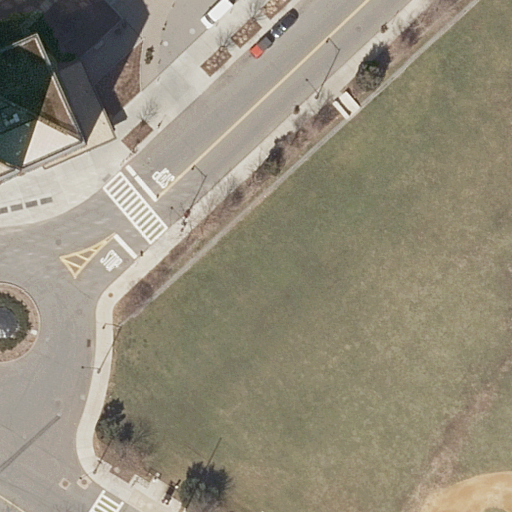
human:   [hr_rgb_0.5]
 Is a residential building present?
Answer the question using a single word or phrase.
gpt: yes

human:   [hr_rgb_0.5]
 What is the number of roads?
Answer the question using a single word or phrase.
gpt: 5

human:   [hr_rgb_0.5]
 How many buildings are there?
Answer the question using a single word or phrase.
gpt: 1

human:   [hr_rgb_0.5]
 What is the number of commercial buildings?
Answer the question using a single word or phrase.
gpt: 0

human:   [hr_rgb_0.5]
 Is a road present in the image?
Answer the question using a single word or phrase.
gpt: yes

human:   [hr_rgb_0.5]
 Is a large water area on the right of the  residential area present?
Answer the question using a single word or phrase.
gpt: no

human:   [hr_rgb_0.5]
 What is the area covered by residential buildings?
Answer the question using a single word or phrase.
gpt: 262m2

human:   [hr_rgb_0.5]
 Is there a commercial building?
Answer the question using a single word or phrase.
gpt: no

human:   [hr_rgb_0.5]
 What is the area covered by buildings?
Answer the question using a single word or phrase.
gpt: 262m2

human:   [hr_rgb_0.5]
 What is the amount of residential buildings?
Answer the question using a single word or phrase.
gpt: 1

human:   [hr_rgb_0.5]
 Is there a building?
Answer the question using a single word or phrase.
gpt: yes

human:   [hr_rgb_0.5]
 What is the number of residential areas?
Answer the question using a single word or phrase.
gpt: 1

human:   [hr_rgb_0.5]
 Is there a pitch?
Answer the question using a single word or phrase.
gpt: yes

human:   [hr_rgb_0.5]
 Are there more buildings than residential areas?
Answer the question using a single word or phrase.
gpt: no

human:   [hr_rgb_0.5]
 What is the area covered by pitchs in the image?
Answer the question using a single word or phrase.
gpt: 4901m2

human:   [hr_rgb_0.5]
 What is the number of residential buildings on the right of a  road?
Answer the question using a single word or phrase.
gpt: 0

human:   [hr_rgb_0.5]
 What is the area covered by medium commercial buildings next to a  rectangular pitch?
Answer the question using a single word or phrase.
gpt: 0m2

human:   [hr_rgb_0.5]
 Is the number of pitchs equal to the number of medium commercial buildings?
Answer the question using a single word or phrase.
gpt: no

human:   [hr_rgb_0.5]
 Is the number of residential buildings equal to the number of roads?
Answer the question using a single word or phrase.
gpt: no

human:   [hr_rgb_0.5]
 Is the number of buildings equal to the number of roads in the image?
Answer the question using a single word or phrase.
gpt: no

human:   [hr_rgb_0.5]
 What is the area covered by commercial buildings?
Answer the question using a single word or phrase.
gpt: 0m2

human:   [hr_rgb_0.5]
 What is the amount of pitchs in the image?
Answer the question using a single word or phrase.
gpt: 2

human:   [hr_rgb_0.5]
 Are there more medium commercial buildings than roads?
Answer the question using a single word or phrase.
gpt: no

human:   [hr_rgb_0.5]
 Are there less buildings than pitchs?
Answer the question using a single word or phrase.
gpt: yes

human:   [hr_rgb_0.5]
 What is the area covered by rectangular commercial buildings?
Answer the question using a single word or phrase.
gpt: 0m2

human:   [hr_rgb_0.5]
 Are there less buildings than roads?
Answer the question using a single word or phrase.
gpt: yes

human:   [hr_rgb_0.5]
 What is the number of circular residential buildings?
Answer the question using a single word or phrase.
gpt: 0

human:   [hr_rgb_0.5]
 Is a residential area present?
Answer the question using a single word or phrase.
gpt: yes

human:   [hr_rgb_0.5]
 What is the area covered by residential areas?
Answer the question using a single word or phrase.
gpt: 10623m2

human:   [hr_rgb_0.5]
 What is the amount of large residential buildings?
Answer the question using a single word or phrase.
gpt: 0

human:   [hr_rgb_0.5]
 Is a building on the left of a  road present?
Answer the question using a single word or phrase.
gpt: yes

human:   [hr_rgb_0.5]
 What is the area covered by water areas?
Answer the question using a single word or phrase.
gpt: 0m2

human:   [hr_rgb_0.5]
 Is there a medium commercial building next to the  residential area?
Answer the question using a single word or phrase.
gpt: no

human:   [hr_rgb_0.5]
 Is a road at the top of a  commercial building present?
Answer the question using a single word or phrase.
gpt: no

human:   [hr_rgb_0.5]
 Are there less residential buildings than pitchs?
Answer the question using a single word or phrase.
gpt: yes

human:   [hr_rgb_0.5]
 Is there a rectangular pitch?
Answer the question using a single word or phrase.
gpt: yes

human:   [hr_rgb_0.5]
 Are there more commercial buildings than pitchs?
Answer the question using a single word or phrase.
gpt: no

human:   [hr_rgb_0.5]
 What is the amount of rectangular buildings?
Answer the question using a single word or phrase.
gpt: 1

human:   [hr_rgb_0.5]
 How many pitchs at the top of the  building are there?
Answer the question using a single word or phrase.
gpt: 0

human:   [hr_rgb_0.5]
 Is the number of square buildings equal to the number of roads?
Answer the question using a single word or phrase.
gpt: no

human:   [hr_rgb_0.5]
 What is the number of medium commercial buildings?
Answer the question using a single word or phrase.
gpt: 0

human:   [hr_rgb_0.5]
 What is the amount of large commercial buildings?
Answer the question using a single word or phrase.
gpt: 0

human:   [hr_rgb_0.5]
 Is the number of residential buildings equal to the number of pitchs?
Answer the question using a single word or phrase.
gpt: no

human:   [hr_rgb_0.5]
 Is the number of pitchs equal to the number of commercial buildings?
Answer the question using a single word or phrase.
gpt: no

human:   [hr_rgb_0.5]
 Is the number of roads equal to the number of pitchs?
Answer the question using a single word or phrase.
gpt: no

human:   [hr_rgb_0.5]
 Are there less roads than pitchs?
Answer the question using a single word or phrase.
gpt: no

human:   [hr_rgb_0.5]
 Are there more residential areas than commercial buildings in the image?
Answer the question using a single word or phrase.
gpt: yes

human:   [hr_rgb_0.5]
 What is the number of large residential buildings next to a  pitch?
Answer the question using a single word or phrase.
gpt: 0

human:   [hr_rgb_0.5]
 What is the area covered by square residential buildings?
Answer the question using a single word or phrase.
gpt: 0m2

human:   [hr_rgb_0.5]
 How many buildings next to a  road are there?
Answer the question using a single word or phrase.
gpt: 1

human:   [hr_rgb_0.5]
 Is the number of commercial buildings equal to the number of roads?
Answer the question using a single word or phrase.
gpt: no

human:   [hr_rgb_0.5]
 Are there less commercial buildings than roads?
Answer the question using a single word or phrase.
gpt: yes

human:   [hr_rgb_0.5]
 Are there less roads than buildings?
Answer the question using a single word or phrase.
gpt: no

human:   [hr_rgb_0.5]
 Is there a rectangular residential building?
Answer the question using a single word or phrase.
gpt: yes

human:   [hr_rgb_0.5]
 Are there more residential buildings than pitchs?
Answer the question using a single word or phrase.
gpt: no

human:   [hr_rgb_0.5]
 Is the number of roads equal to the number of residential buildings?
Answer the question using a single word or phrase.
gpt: no

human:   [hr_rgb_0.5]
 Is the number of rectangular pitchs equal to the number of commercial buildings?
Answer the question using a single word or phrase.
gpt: no

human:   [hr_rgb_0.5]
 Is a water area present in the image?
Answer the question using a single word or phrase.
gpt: no

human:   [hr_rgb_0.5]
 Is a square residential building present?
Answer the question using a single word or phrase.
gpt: no

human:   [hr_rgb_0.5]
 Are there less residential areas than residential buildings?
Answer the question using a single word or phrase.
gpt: no

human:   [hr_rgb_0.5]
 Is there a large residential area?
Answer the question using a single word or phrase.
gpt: yes

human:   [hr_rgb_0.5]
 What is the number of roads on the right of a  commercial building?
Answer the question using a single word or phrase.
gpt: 0

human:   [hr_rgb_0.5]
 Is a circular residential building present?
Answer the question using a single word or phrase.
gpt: no

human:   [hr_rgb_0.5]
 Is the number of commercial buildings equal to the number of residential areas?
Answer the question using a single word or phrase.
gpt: no